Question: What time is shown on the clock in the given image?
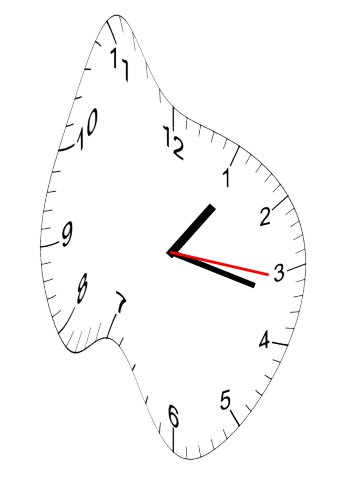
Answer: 01:17:16